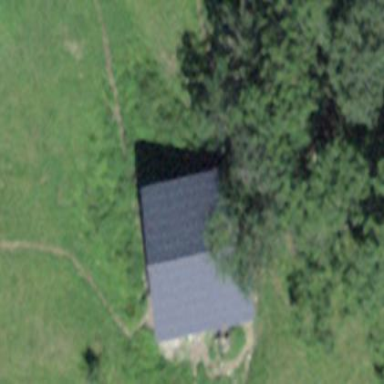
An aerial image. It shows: Building with gabled roof oriented across.